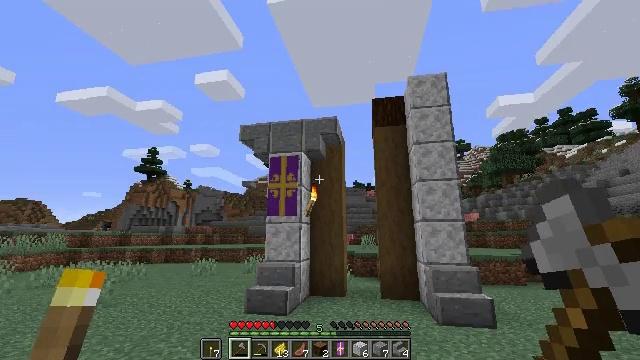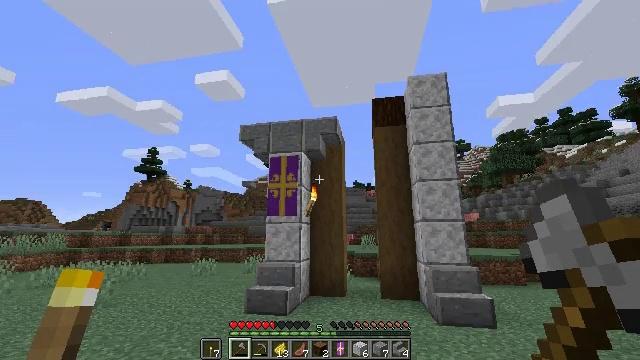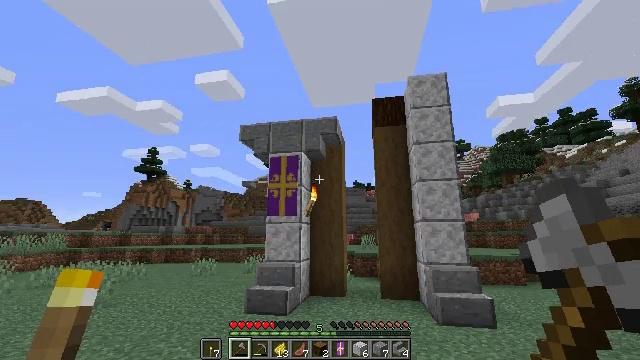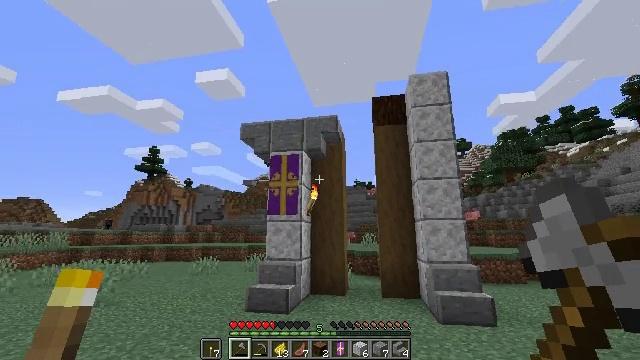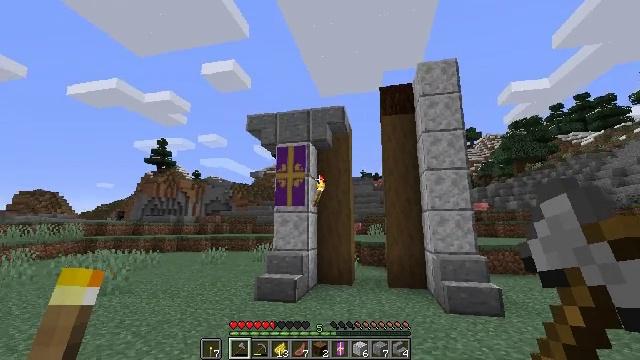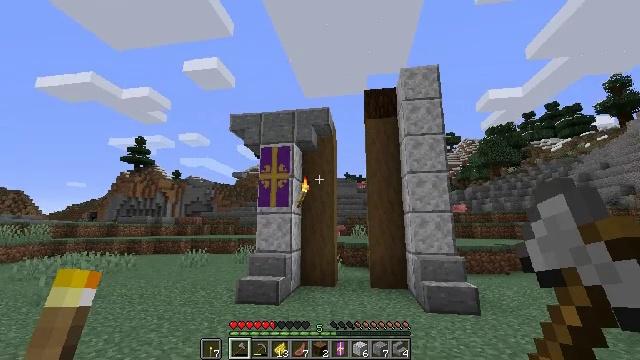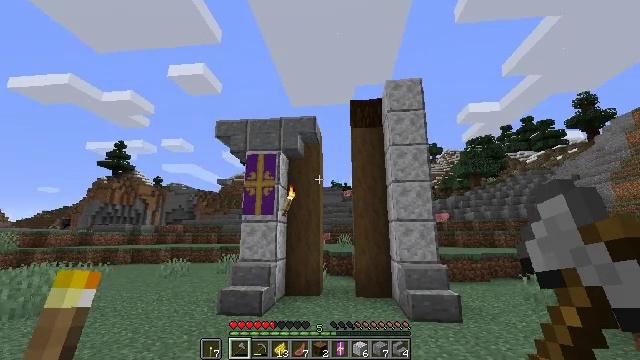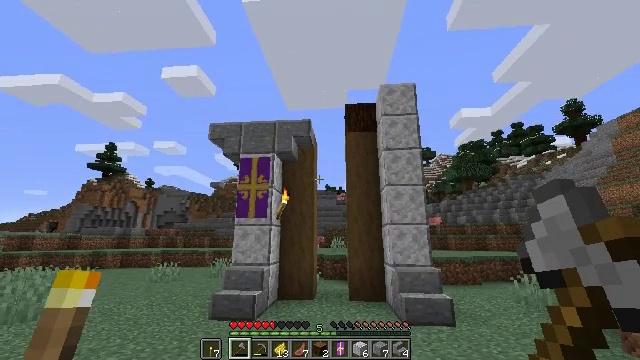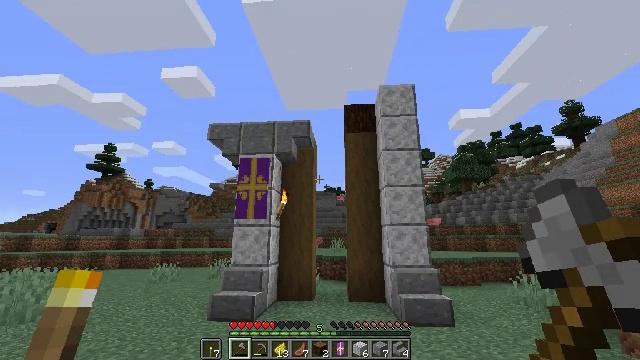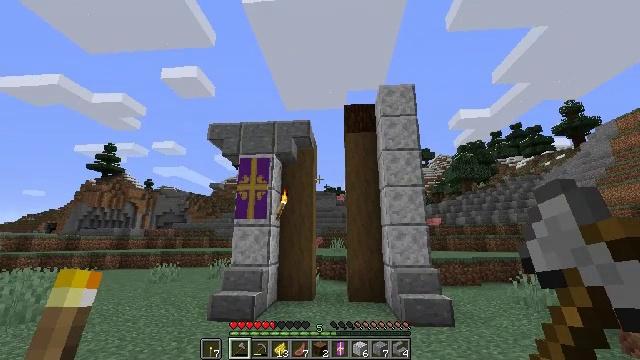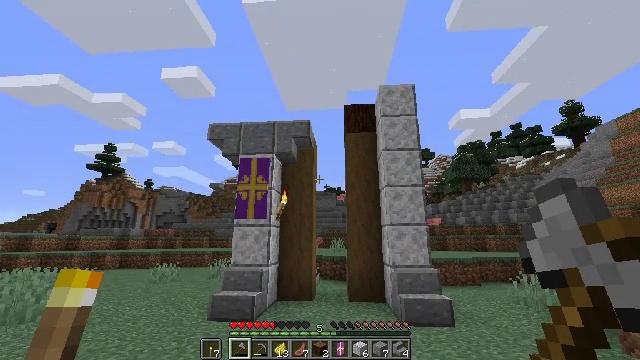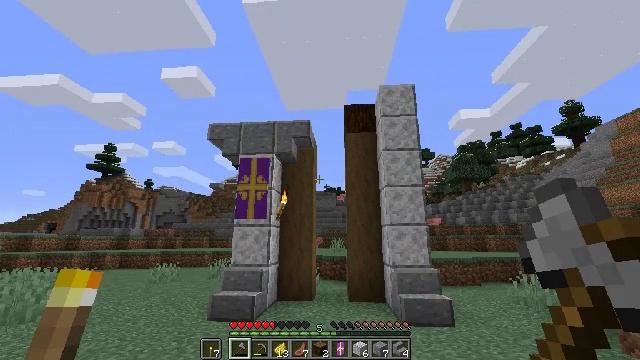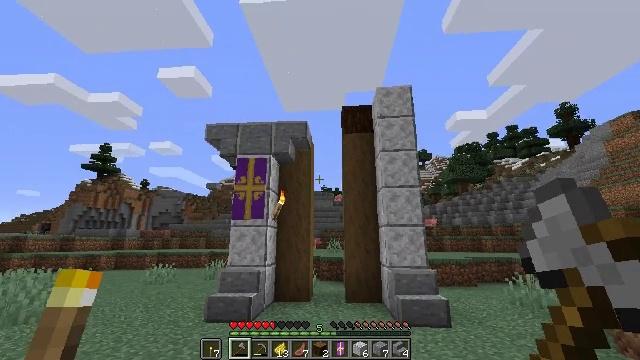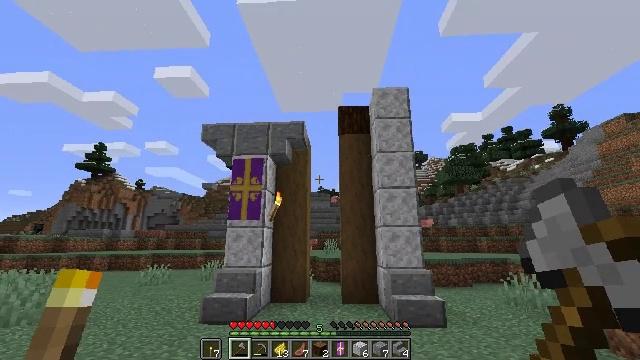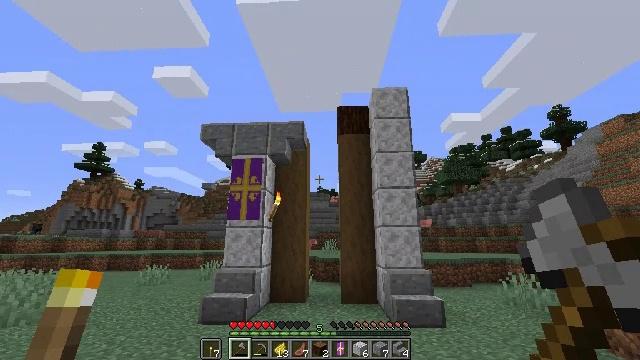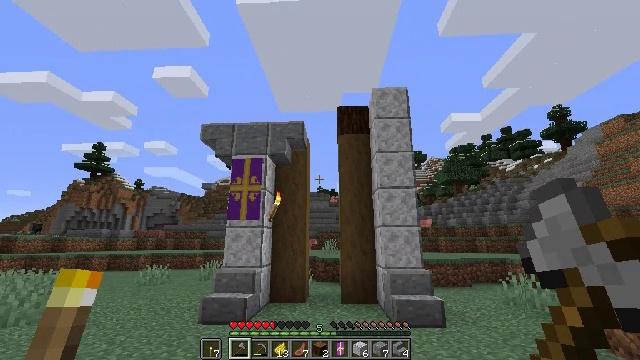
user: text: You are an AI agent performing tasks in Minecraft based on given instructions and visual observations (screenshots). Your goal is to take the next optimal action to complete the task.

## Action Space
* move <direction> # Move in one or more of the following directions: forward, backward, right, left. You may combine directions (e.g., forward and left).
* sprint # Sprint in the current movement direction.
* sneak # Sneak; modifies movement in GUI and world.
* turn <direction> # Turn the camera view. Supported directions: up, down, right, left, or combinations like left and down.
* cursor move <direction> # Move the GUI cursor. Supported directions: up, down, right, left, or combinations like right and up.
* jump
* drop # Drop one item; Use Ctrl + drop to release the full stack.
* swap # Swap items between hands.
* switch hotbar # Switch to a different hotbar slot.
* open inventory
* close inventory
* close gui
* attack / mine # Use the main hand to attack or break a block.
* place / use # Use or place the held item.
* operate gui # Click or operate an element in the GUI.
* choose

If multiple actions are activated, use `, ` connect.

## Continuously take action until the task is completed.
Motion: motion action
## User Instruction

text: Remove the purple wall banner.
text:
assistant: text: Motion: no_op
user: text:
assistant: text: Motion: no_op
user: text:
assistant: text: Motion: no_op
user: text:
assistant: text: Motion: turn left and down
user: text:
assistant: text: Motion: turn right
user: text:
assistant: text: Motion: turn right and up
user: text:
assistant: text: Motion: turn right
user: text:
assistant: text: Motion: no_op
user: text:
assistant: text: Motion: no_op
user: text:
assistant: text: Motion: no_op
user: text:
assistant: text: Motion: no_op
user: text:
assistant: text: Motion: no_op
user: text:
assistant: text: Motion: no_op
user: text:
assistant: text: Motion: no_op
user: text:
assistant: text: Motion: no_op
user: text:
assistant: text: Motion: no_op
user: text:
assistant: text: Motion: no_op
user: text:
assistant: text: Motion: no_op
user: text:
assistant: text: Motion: no_op
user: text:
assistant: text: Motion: no_op
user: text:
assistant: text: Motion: no_op
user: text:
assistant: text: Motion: no_op
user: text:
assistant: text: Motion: no_op
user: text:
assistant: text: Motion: no_op
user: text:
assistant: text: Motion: no_op
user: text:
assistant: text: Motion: no_op
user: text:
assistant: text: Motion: no_op
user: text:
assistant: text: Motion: no_op
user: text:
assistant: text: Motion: no_op
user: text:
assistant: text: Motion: no_op